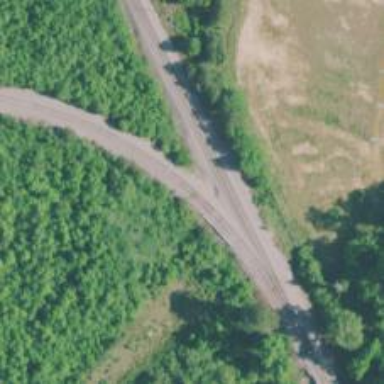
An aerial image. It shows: Trap point on the railway for derailing purposes.